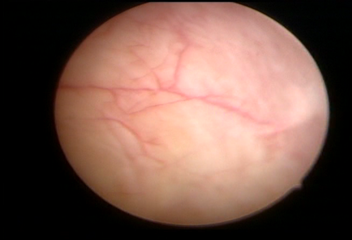
Modality: WLC
Class: Normal mucosa
Bladder cancer association: No